Question: allways when i tap on button in Live Wallpaper Picker it stop. And then stop my Live Wallpaper too.

Can you help me?
'''
<?xml version="1.0" encoding="UTF-8"?>
<wallpaper xmlns:android="http://schemas.android.com/apk/res/android"
android:thumbnail="@drawable/ic_bubbles"
android:name="@string/app_name"
android:description="@string/app_name"
android:settingsActivity="com.chovanec.bubbles.Settings_activity"/>
'''
'''
package com.chovanec.bubbles;
import android.os.Bundle;
import android.app.Activity;
import android.util.Log;
import android.view.Menu;
public class Settings_activity extends Activity {
@Override
public void onCreate(Bundle savedInstanceState) {
Log.d("activity onCreate", "");
super.onCreate(savedInstanceState);
setContentView(R.layout.settings_layout);
}
@Override
public boolean onCreateOptionsMenu(Menu menu) {
return true;
}
}
'''
'''
<RelativeLayout xmlns:android="http://schemas.android.com/apk/res/android"
xmlns:tools="http://schemas.android.com/tools"
android:layout_width="match_parent"
android:layout_height="match_parent" >
<TextView
android:layout_width="wrap_content"
android:layout_height="wrap_content"
android:layout_centerHorizontal="true"
android:layout_centerVertical="true"
android:text="Hello, world!"
tools:context=".Settings_activity" />
</RelativeLayout>
'''
'''
<manifest xmlns:android="http://schemas.android.com/apk/res/android"
package="com.chovanec.bubbles"
android:versionCode="3"
android:versionName="1.2">
<uses-sdk android:minSdkVersion="8" android:targetSdkVersion="15" />
<application android:label="@string/app_name"
android:icon="@drawable/ic_bubbles"
android:theme="@style/AppTheme">
<service android:label="Bubbles by MCh"
android:name="Bubbles"
android:permission="android.permission.BIND_WALLPAPER">
<intent-filter>
<action android:name="android.service.wallpaper.WallpaperService" />
</intent-filter>
<meta-data android:name="android.service.wallpaper"
android:resource="@xml/wallpaper" />
</service>
</application>
<uses-feature android:name="android.software.live_wallpaper" />
</manifest>
'''
here is logcat
'''
01-11 10:57:37.990: E/Trace(1960): error opening trace file: No such file or directory (2)
01-11 10:57:38.150: D/gralloc_goldfish(1960): Emulator without GPU emulation detected.
01-11 10:57:57.801: E/SurfaceTextureClient(1960): queueBuffer: error queuing buffer to SurfaceTexture, -19
01-11 10:57:57.801: E/SurfaceTextureClient(1960): queueBuffer (handle=0x2a1099b0) failed (No such device)
01-11 10:57:57.801: D/AndroidRuntime(1960): Shutting down VM
01-11 10:57:57.801: W/dalvikvm(1960): threadid=1: thread exiting with uncaught exception (group=0x40a13300)
01-11 10:57:57.940: E/AndroidRuntime(1960): FATAL EXCEPTION: main
01-11 10:57:57.940: E/AndroidRuntime(1960): java.lang.IllegalArgumentException
01-11 10:57:57.940: E/AndroidRuntime(1960): at android.view.Surface.unlockCanvasAndPost(Native Method)
01-11 10:57:57.940: E/AndroidRuntime(1960): at com.android.internal.view.BaseSurfaceHolder.unlockCanvasAndPost(BaseSurfaceHolder.java:215)
01-11 10:57:57.940: E/AndroidRuntime(1960): at com.chovanec.bubbles.Bubbles$BubblesEngine.draw(Bubbles.java:116)
01-11 10:57:57.940: E/AndroidRuntime(1960): at com.chovanec.bubbles.Bubbles$BubblesEngine.access$0(Bubbles.java:68)
01-11 10:57:57.940: E/AndroidRuntime(1960): at com.chovanec.bubbles.Bubbles$BubblesEngine$1.run(Bubbles.java:50)
01-11 10:57:57.940: E/AndroidRuntime(1960): at android.os.Handler.handleCallback(Handler.java:615)
01-11 10:57:57.940: E/AndroidRuntime(1960): at android.os.Handler.dispatchMessage(Handler.java:92)
01-11 10:57:57.940: E/AndroidRuntime(1960): at android.os.Looper.loop(Looper.java:137)
01-11 10:57:57.940: E/AndroidRuntime(1960): at android.app.ActivityThread.main(ActivityThread.java:4745)
01-11 10:57:57.940: E/AndroidRuntime(1960): at java.lang.reflect.Method.invokeNative(Native Method)
01-11 10:57:57.940: E/AndroidRuntime(1960): at java.lang.reflect.Method.invoke(Method.java:511)
01-11 10:57:57.940: E/AndroidRuntime(1960): at com.android.internal.os.ZygoteInit$MethodAndArgsCaller.run(ZygoteInit.java:786)
01-11 10:57:57.940: E/AndroidRuntime(1960): at com.android.internal.os.ZygoteInit.main(ZygoteInit.java:553)
01-11 10:57:57.940: E/AndroidRuntime(1960): at dalvik.system.NativeStart.main(Native Method)
01-11 10:58:00.360: I/Process(1960): Sending signal. PID: 1960 SIG: 9
01-11 10:58:05.590: E/Trace(1994): error opening trace file: No such file or directory (2)
01-11 10:58:05.920: D/gralloc_goldfish(1994): Emulator without GPU emulation detected.
01-11 10:58:32.749: D/dalvikvm(1994): GC_CONCURRENT freed 47K, 2% free 8356K/8455K, paused 73ms+42ms, total 271ms
'''
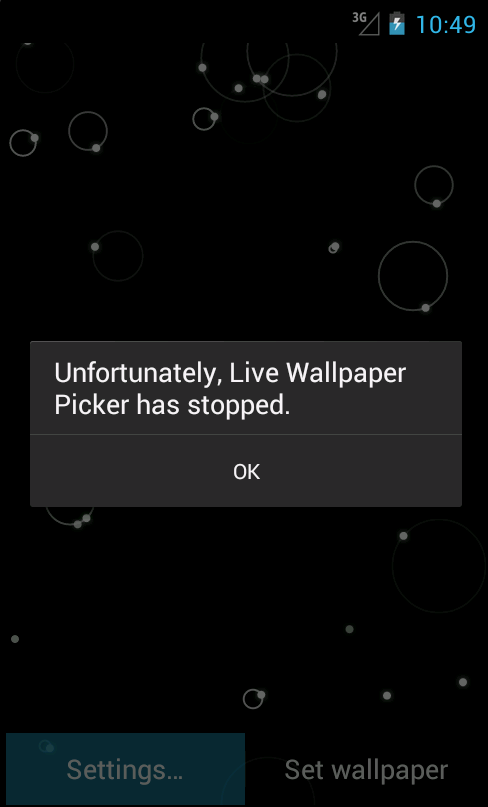
Answer: Need to declare your activity in 'manfiest.xml'
'''
<activity
android:name=".Settings_activity"
android:configChanges="keyboardHidden|orientation"
android:exported="true" />
'''